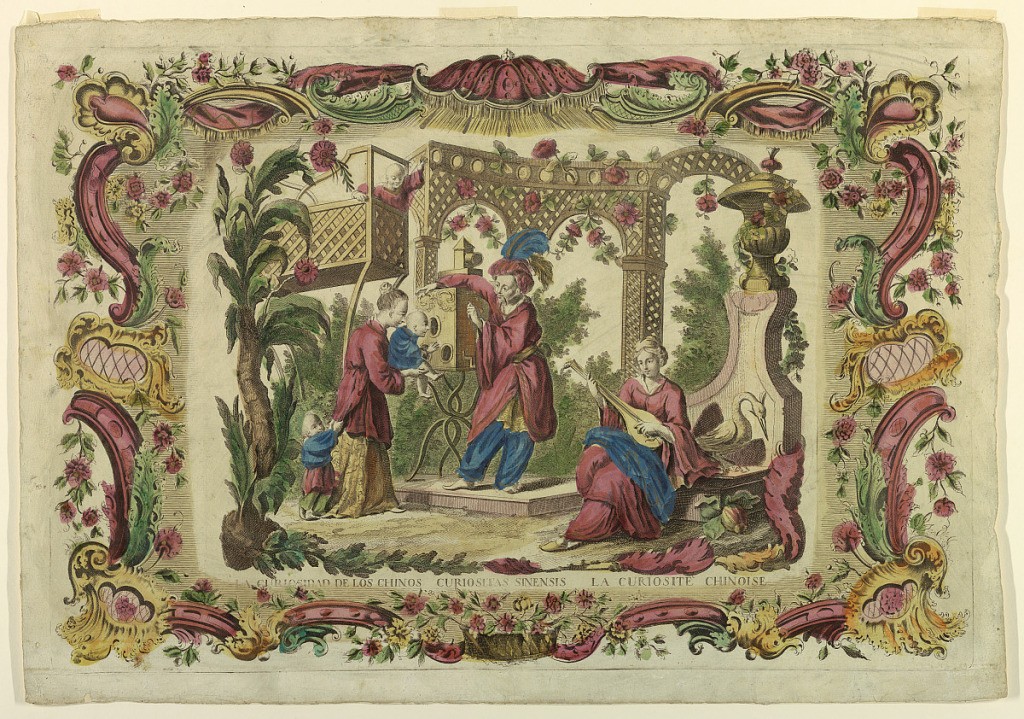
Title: The Curiosity of the Chinese
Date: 1750–75
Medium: Hand colored etching with watercolor and gold on paper
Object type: Print
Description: A woman holds a small child up to look into a peepshow operated by a man in plumed hat. A seated woman plays a lute, at right. Two other children at left, before a trellis arcade. Wide ornamental border composed of scroll motifs, flowers and a canopy at top.